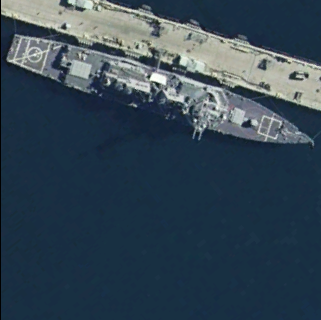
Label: destroyer